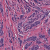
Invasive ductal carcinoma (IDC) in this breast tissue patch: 1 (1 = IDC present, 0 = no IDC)